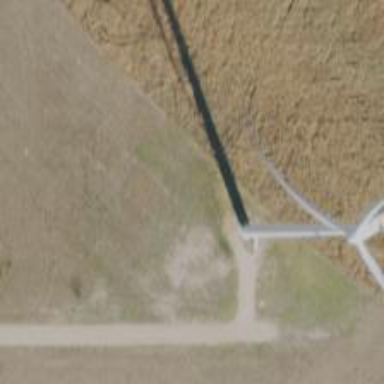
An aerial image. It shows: Wind generator powered by wind. The generator type is horizontal axis and it uses wind turbines.